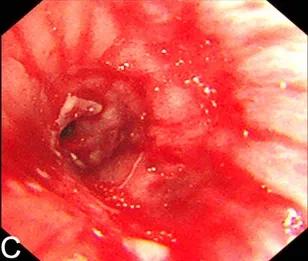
Patient's chest CT, bronchoscopy, and gastroscopy examination. (C) Bronchoscopy shows narrowing of the left main bronchus with white necrotic material attached.
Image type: endoscopy (airway_endoscopy)